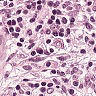
Metastatic tissue present: yes